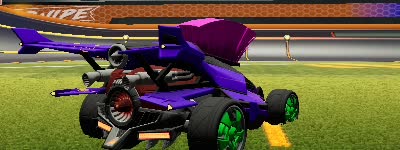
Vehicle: aftershock